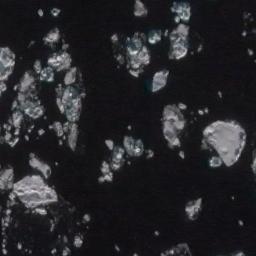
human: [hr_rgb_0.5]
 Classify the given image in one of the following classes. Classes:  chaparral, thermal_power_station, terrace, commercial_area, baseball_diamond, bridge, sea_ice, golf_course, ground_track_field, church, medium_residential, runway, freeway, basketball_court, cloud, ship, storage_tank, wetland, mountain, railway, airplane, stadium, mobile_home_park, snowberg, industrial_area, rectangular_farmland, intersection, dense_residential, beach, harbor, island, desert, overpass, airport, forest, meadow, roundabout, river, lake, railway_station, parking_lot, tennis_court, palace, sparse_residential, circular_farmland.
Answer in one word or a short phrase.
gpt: sea_ice